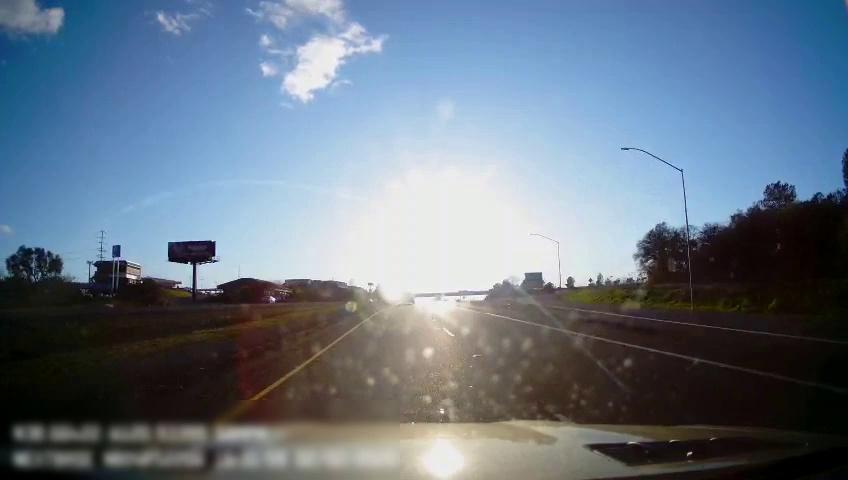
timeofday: Day
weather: Sunny
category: Drivable Space
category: Drivable Space
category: Vehicles | Truck
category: Vehicles | Car
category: Lanes | Current Lane
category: Lanes | Current Lane
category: Lanes | Alternate Lane
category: Lanes | Alternate Lane